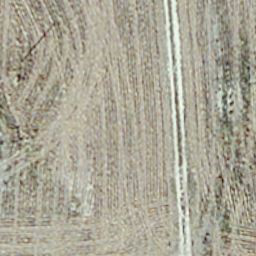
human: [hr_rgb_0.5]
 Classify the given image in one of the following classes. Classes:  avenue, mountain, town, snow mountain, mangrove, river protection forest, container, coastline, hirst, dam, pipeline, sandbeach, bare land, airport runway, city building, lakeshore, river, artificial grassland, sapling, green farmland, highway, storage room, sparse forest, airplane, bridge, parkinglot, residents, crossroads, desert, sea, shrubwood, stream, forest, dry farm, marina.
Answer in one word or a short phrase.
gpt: dry farm